Interaction volume radius: 10 \u00c5
Interaction volume height: 10 \u00c5
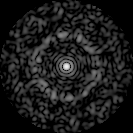
Disorder parameter: 0.8103